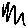
Label: zigzag